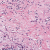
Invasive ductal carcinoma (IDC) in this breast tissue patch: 1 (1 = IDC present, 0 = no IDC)